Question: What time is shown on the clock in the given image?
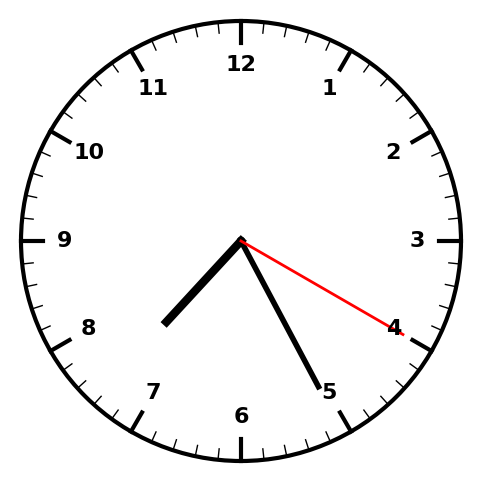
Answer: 07:25:20